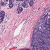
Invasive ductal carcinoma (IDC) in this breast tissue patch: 0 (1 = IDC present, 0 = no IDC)